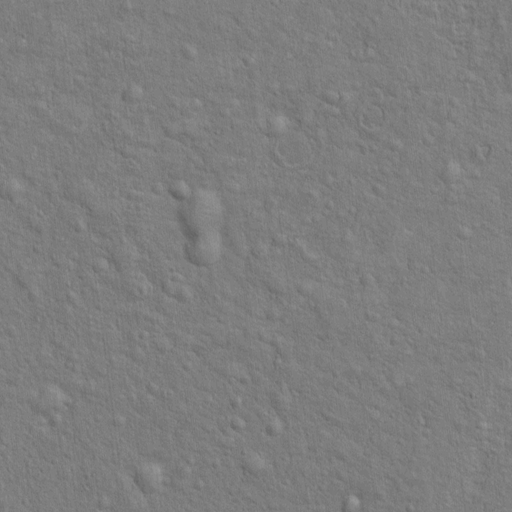
Classes present: Background